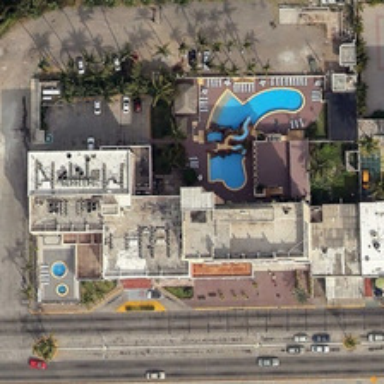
Next to the road is a holiday villa .